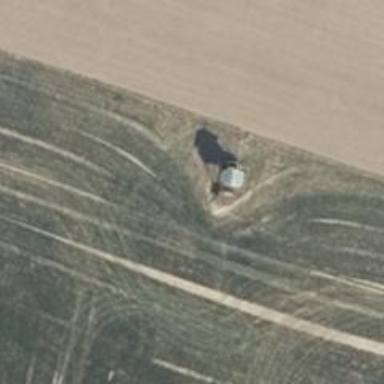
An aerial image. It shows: Shelter that serves as hunting stand.